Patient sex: M
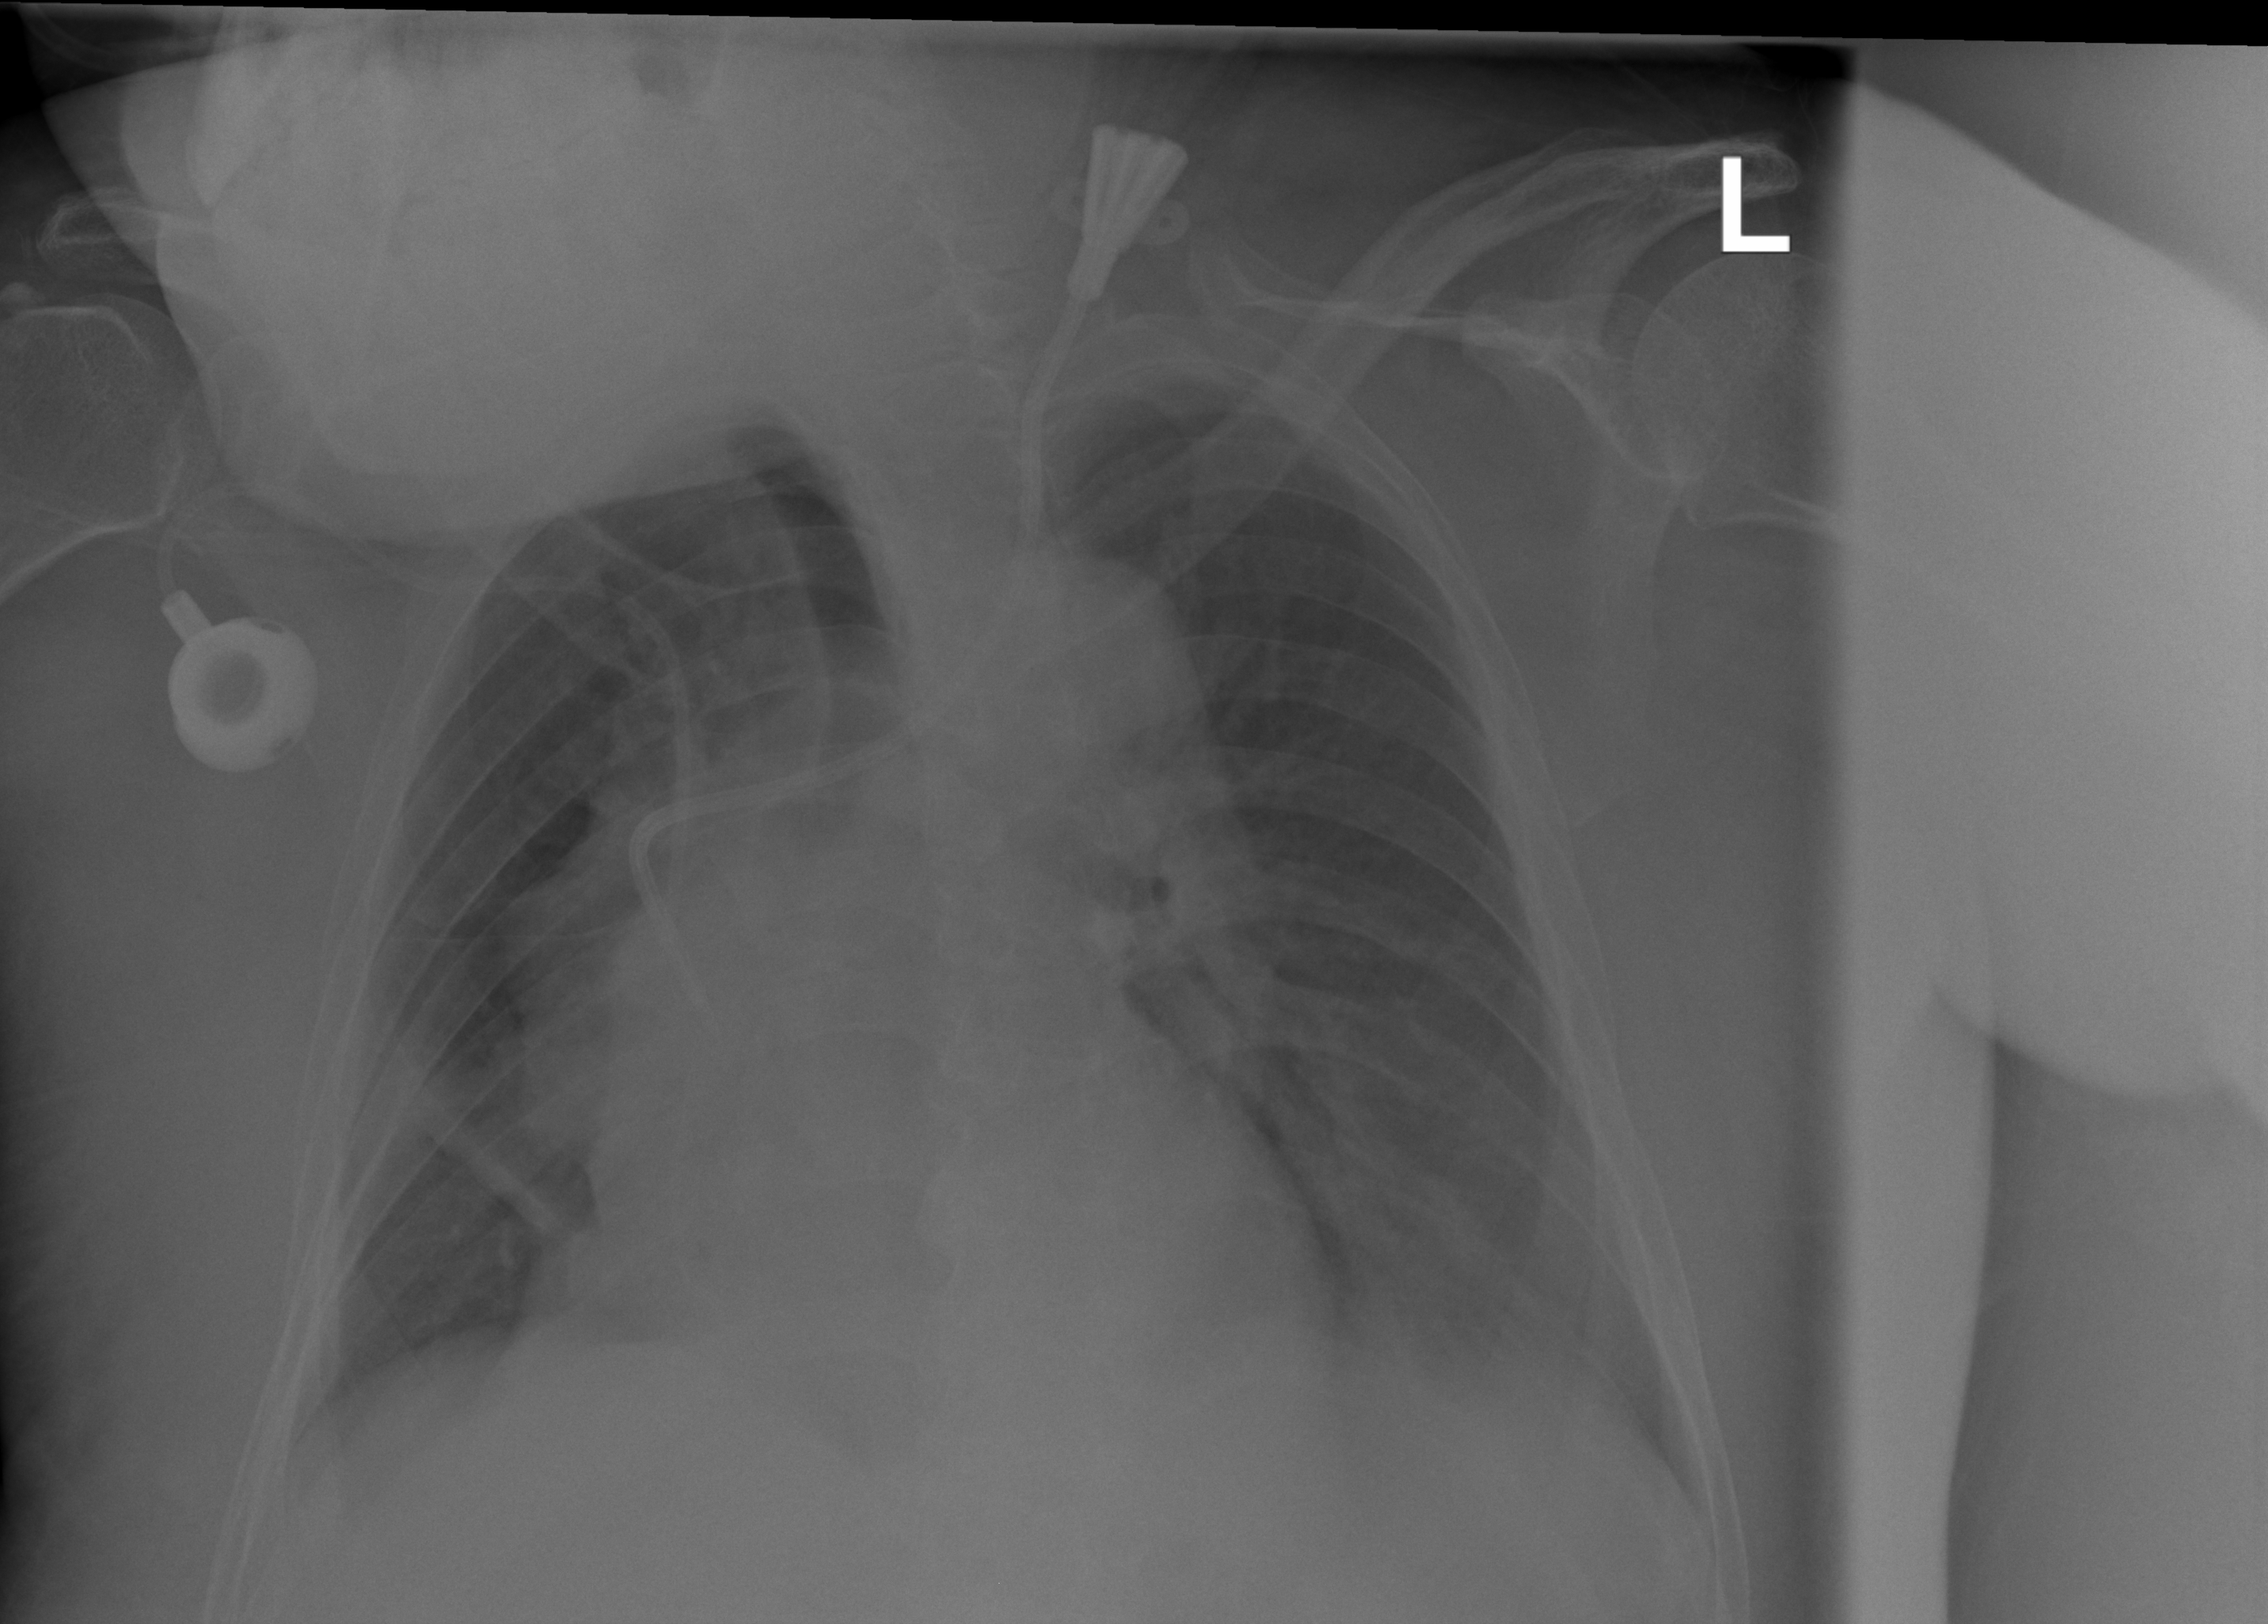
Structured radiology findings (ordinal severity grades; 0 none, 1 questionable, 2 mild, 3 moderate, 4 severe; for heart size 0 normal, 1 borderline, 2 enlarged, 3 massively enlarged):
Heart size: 2
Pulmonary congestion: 0
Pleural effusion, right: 2
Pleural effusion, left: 2
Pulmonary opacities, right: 0
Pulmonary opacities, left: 0
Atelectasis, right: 2
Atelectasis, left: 2